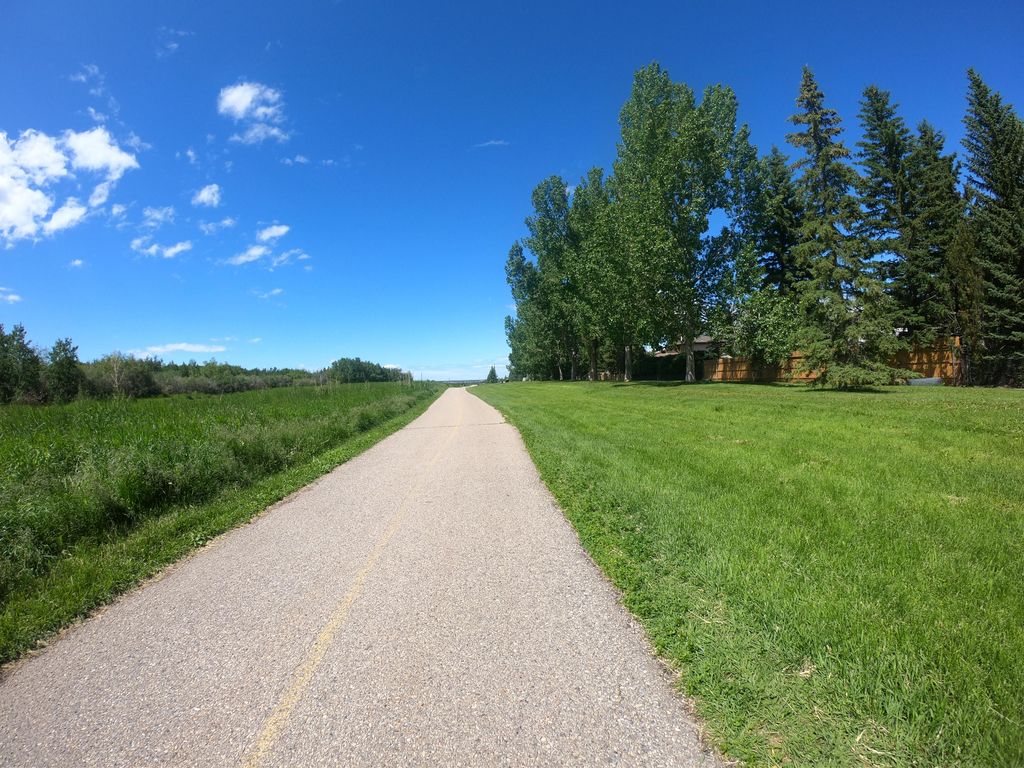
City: calgary